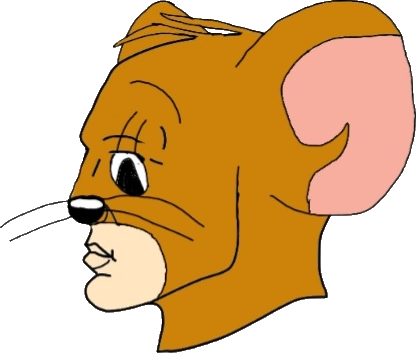
Label: 4_Yes_Chad